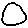
Label: circle